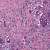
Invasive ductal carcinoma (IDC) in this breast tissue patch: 1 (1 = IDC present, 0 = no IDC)